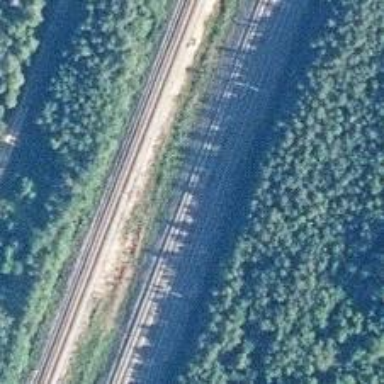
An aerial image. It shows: Railway track with continuous electrified contact lines.